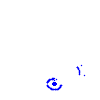
Particle: pion